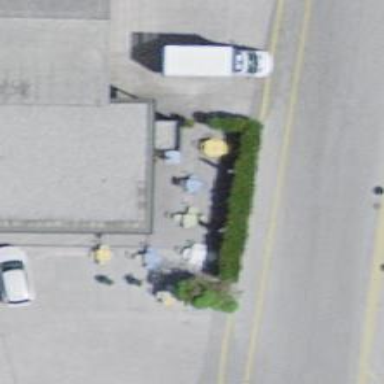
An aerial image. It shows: Bar.